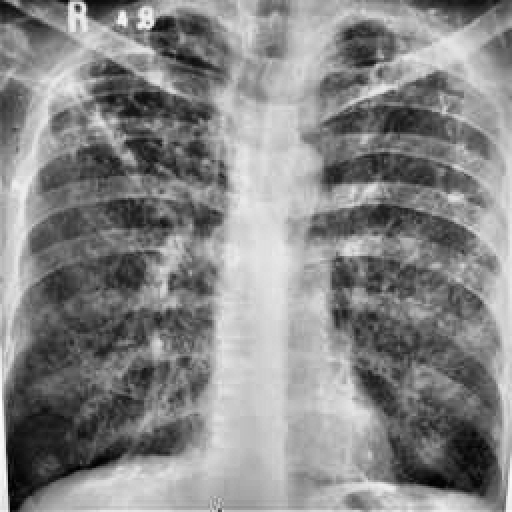
Finding: TUBERCULOSIS